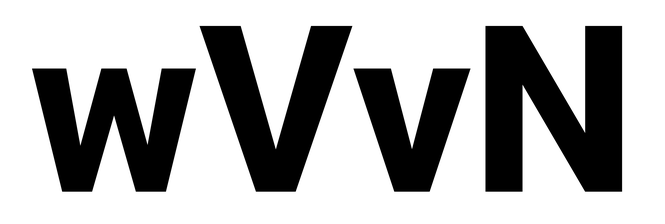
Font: Roboto_ExtraBold